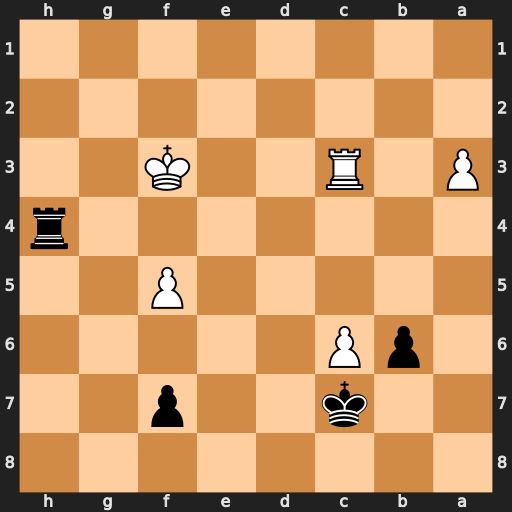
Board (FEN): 8/2k2p2/1pP5/5P2/7r/P1R2K2/8/8
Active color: b
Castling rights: -
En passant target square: -
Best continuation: Rh3+ Kf4 Rxc3